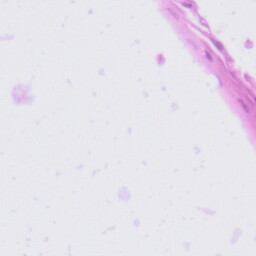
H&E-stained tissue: Tonsil